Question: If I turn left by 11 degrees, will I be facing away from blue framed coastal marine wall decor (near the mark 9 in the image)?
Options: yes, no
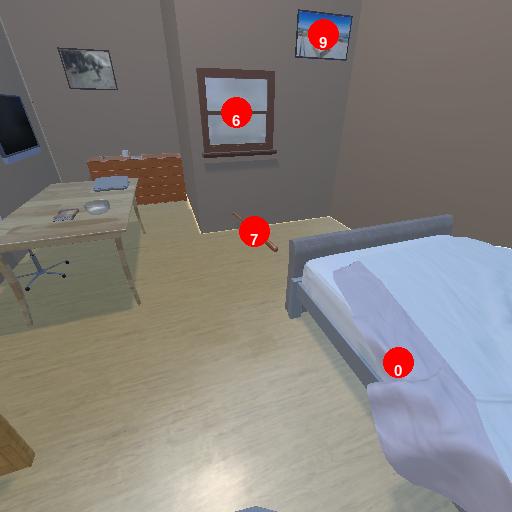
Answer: yes